Field crop: maize
Growth stage: 1
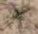
Species: salsola